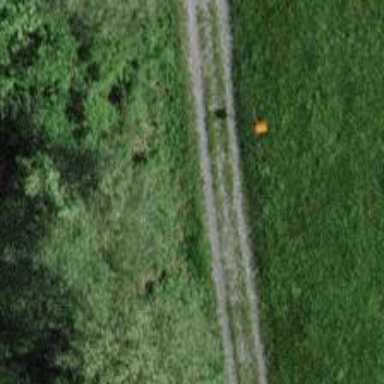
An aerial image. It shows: Grass track with grade4 quality surface.